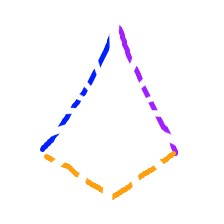
Shape: kite